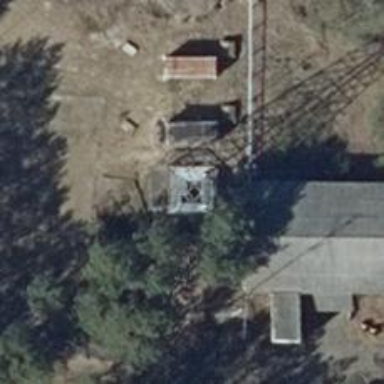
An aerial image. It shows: Man-made mast used for communication purposes.